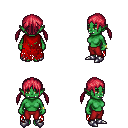
a pixel art fantasy rpg character, female body template, orc, green skin, red tattered cape, red pants, ruby red twin-tailed hairstyle, bracelets, metal boots, four views (front, back, left, right), 2x2 character sprite sheet, small pixel art, hard edges, no anti-aliasing